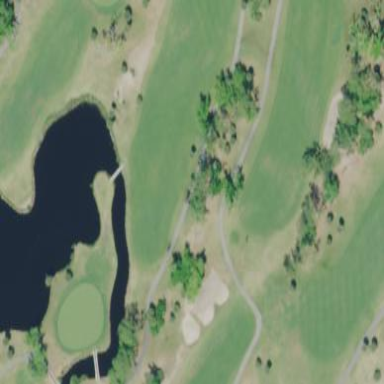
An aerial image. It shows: Golf fairway in the image.